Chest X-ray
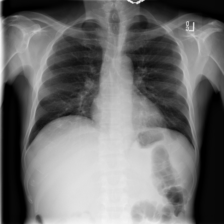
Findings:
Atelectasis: negative
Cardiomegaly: negative
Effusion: negative
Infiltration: negative
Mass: negative
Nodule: negative
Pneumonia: negative
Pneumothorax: negative
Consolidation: negative
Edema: negative
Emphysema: negative
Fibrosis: negative
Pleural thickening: negative
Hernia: negative